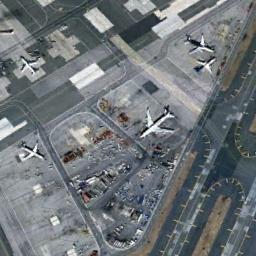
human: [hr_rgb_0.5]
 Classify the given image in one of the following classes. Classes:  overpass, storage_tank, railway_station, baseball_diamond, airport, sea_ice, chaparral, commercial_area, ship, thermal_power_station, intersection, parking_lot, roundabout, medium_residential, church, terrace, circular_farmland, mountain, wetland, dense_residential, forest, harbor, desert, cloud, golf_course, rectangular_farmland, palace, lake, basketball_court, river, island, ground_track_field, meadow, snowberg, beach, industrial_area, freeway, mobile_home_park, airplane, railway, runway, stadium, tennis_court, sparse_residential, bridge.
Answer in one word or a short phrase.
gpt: airplane